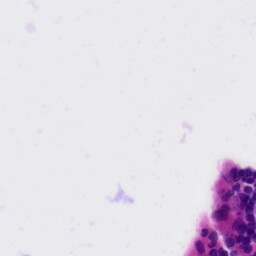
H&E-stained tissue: Tonsil